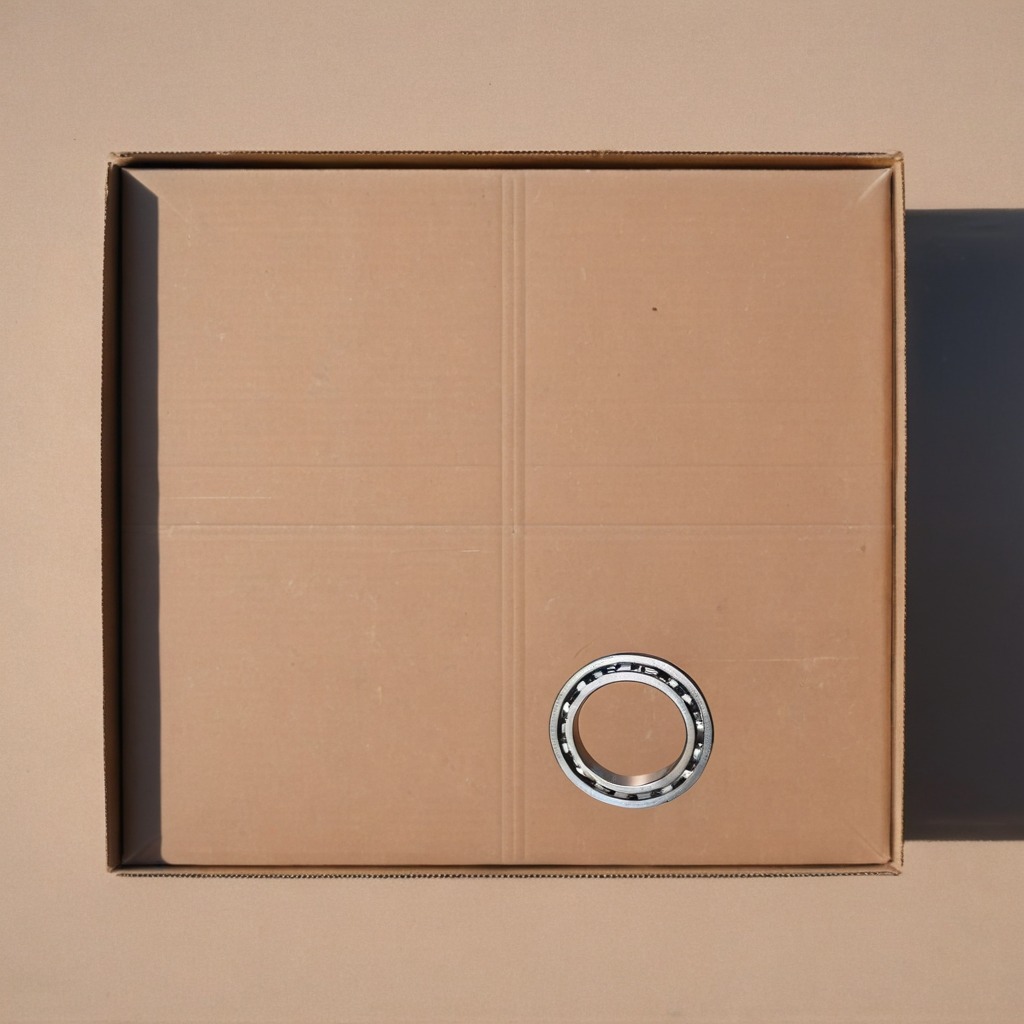
A metal ball bearing is lying on the cardboard surface.